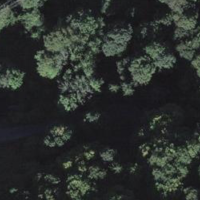
EUNIS habitat code: 44
Species observed at this site:
Aruncus dioicus